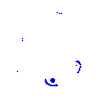
Particle: pion